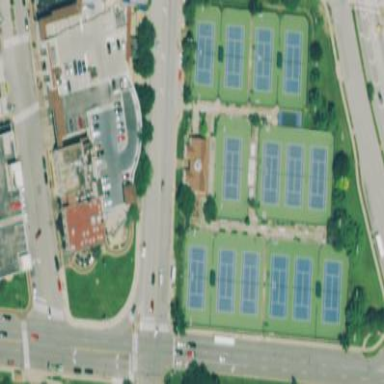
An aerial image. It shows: Sports centre featuring tennis facilities.